Question: I'm trying to use the jQuery plugin Tablesorter to sort date fields. Now the strange thing is that the sorting seems to partially work, it does rearrange the order the results are displayed, which shows that at the very least, the script is initialised.

Now I don't understand why this would be the case, my HTML looks like this:
'''
<link href="/themes/blue/Style.css" rel="stylesheet" type="text/css" />
<script src="/Scripts/jquery-ui-1.8.20.js" type="text/javascript"></script>
<script src="/Scripts/jquery.tablesorter.js" type="text/javascript"></script>
<script>
$(document).ready(function ()
{
$("#repairtable").tablesorter(
{
sortList: [[1, 0]],
dateFormat : "ddmmyyyy",
headers: { 1:{ sorter: "shortDate", dateFormat: "ddmmyyyy"} }
});
}
);
</script>
<table id="repairtable" class="tablesorter">
<thead>
<tr>
<th>ID</th>
<th>Date In</th>
<th>Customer</th>
</tr>
</thead>
<tbody>
<tr>
<td>48</td>
<td>11/03/2013</td>
<td>Rainhem Launderette</td>
</tr>
<tr>
<td>13</td>
<td>10/01/2013</td>
<td>IESA (Gunstones)</td>
</tr>
<tr>
<td>14</td>
<td>10/01/2013</td>
<td>GVF</td>
</tr>
<tr>
<td>41</td>
<td>08/03/2013</td>
<td>Triumph</td>
</tr>
<tr>
<td>42</td>
<td>08/03/2013</td>
<td>Triumph</td>
</tr>
<tr>
<td>43</td>
<td>08/03/2013</td>
<td>Triumph</td>
</tr>
<tr>
<td>40</td>
<td>07/03/2013</td>
<td>RAG Collections Ltd</td>
</tr>
<tr>
<td>38</td>
<td>06/03/2013</td>
<td>WM Sinclair</td>
</tr>
<tr>
<td>39</td>
<td>06/03/2013</td>
<td>WM Sinclair</td>
</tr>
<tr>
<td>22</td>
<td>05/03/2013</td>
<td>IESA Weetabix B'Lat</td>
</tr>
</tbody>
</table>
'''
Clicking on the appropriate column headers does sort the order of the data stored in the cells, but it orders dates incorrectly. I am attempting to order them by day / month / year but it doesn't seem to do so. There is actually more data in the table than I have shown here, one date field is 25/02/2013 which should be higher than 10/01/2013 which is the second row in the screenshot I provided.
I am relatively new to web development and any pointers would be greatly appreciated.
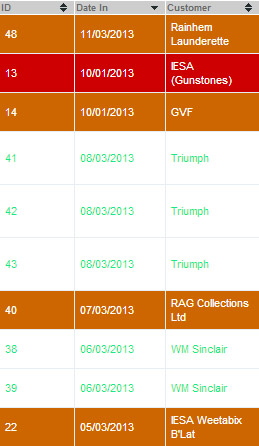
Answer: The US has an odd date convention, in which dates tend to be written month/day/year, so it's sorting them like that.
Edit: There already exists that functionality in tablesorter. Use:
'''
$("#tableName").tablesorter({dateFormat: "uk"});
'''
From <URL>